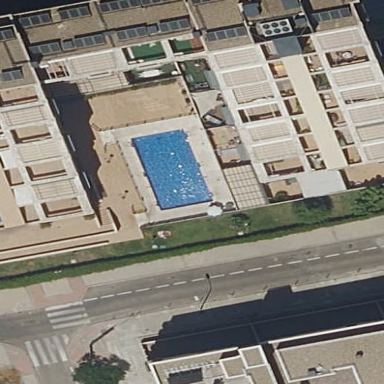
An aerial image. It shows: Image showing building with apartments.